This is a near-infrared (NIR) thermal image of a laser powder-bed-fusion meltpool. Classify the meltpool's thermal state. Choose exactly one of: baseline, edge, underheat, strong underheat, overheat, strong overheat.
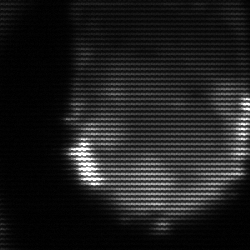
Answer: edge